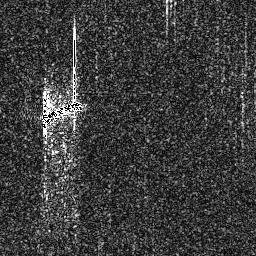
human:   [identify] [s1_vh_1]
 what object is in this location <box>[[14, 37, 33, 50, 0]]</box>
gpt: <ref>1 medium ship at the left</ref>